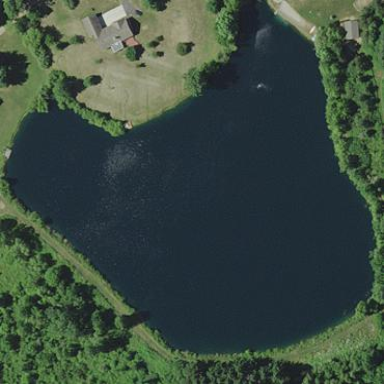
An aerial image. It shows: Lake with natural water.